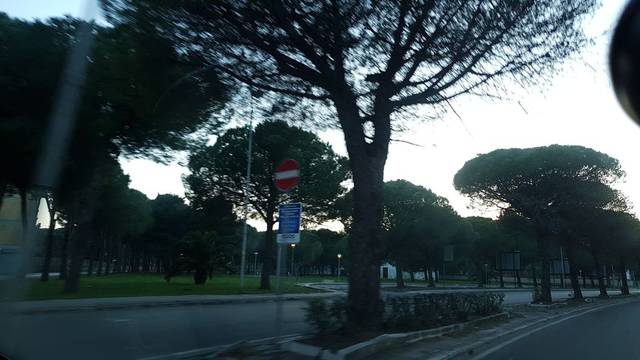
Region: Italy
Coordinates: 40.621, 17.921